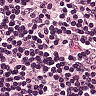
Metastatic tissue present: no